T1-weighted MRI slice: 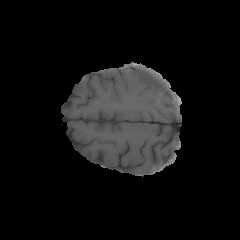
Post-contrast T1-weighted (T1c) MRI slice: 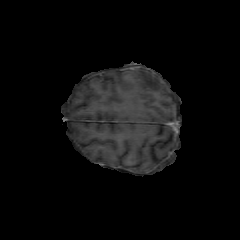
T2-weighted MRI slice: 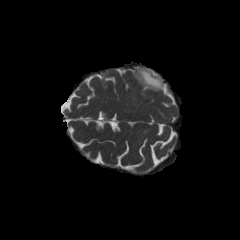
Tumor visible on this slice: yes